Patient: sex F, age 29
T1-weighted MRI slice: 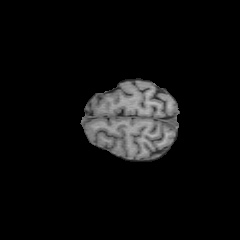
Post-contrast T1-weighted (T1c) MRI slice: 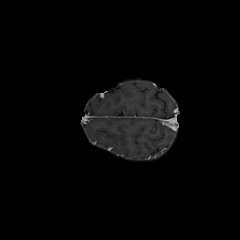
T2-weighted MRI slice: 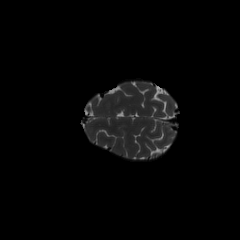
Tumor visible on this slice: no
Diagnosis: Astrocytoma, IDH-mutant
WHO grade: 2